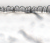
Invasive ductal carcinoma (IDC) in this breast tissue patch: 0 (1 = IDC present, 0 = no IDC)